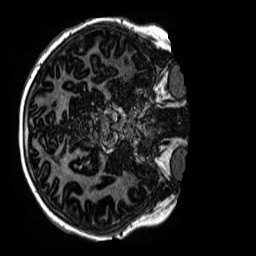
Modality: MP2RAGE
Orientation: axial
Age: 9
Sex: female
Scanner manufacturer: siemens
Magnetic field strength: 3 T
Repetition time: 4 s
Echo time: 0.00299 s